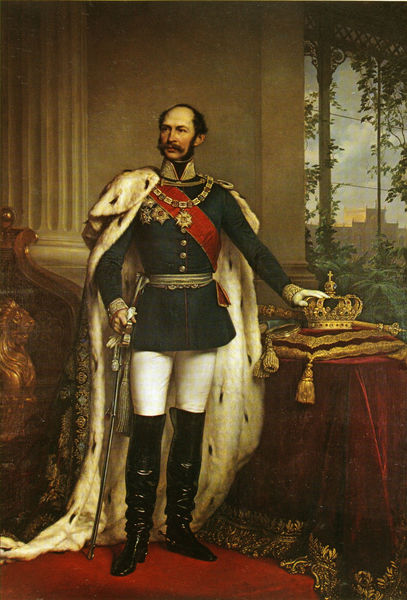
Titel: Bildnis König Maximilians II.
Künstler: Joseph Bernhardt
Standort: München
Institution: Maximilianeum
Schlagwörter: baum, blau, blätter, dunkel, gemälde, hand, himmel, laub, mann, umhang, weiß, wolken, bäume, grün, landschaft, äste, fenster, frankreich, haar, handschuh, handschuhe, hell, licht, raum, schwarz, stirn, stuhl, säule, tisch, ausblick, blick, gebäude, gürtel, haus, rot, schloss, tuch, wolke, rock, teppich, bart, hose, schnurrbart, wand, falten, hermelin, kleidung, kragen, mensch, pelz, samt, stein, bildnis, innenraum, möbel, portrait, porträt, tischdecke, öl, dämmerung, sonne, boden, figur, futter, gold, haare, interieur, mantel, pose, reich, sessel, stehend, stoff, decke, pflanzen, krone, wald, ranken, schärpe, balkon, schleppe, sofa, haltung, stab, kette, pilaster, französisch, tannen, erhaben, kaiser, kissen, könig, thron, polster, glatze, teppichboden, lack, kordel, quaste, knöpfe, strümpfe, burg, bayern, kreuz, palast, schwert, säbel, uniform, soldat, waffe, backenbart, leinwand, kugel, napoleon, abzeichen, degen, orden, scherpe, stiefel, uniformrock, herrscher, nerz, trohn, brokat, löwenkopf, fürst, franz, schnautzer, österreich, halbglatze, kotletten, ganzfigur, pelzmantel, efeu, herrschaftlich, portät, residenz, gewehr, leder, krönung, ganzkörperporträt, löwe, bommel, montur, medaille, monarch, würdeformel, samtdecke, trottel, standbein, hermelinmantel, schaft, wintergarten, purpur, herrscherportrait, insignien, ludwig, ornat, zepter, quasten, szepter, akropolis, bayerisch, wilhelm, maximilianeum, maximilian ii., maximilian ii, könig maximilian ii., borten, brokatkissen, galauniform, kaiserornat, krönungsinsignien, lackstiefel, lederstiefel, leopold, prunkkissen, reiterstiefel, ritter vom hl.vließ, samttuch, stifel, ordenskette, leggins, könig max, insigien